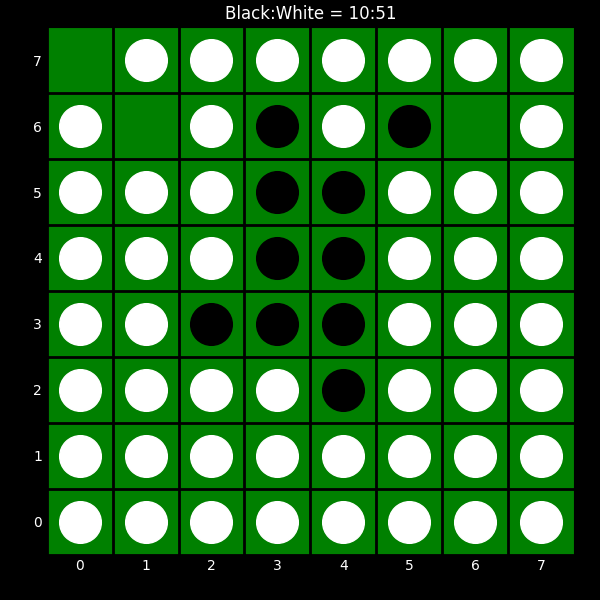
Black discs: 10
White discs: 51